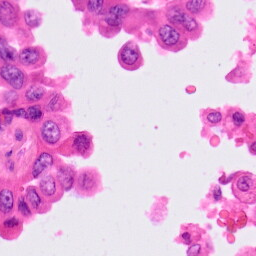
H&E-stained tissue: Lung